Current action and preconditions to check: path_clear

Your task: For each precondition in the list above, predict whether it will hold at this action.

Consider the current scene as observed from the mobile robot's camera, and analyze the predicted future states of all dynamic agents (e.g., people, animals, vehicles, or any moving entities) within the NEXT SECOND.

IMPORTANT: Only answer "very likely" if you are absolutely certain—based on strong, clear evidence—that a dynamic agent will violate the precondition in the predicted future state. Do NOT answer "very likely" for unlikely, ambiguous, or low-probability risks.

Ask yourself for each precondition: Is there a high probability, with clear and convincing evidence, that the predicted future states of any dynamic agent will interfere with the predicted future state of the currently executing action within the NEXT SECOND, causing that precondition to fail?

Assess the risk level based on these predictions. Use "likely" or "very likely" if motions create a clear risk of interference.

Use "neutral" or "improbable" if agents are nearby but their predicted paths are clearly diverging or non-conflicting.

Failure Risk Categories: "very improbable", "improbable", "neutral", "likely", "very likely"

Answer Format: Output ONLY the probability_of_failure value from these categories: "very improbable", "improbable", "neutral", "likely", "very likely"

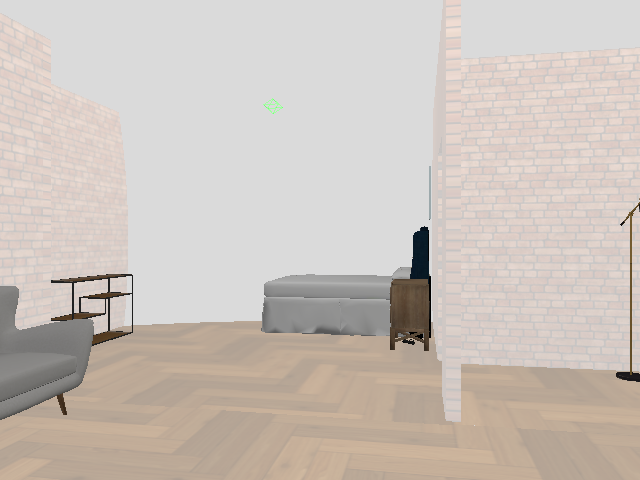

Answer: very improbable